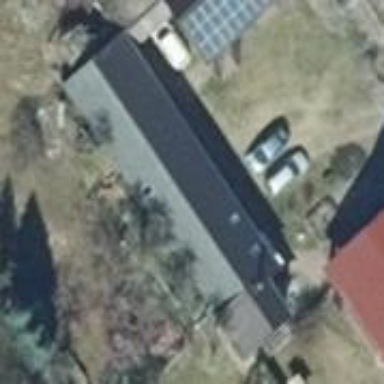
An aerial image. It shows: Building with gabled roof oriented along its structure. The roof is of dark grey color.